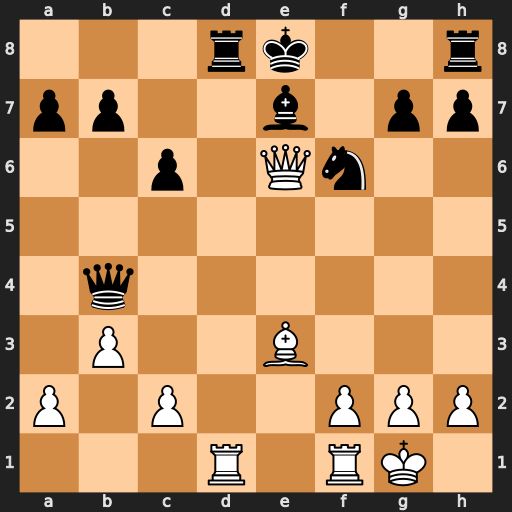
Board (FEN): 3rk2r/pp2b1pp/2p1Qn2/8/1q6/1P2B3/P1P2PPP/3R1RK1
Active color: w
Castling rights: k
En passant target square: -
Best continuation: Rxd8+ Kxd8 Rd1+ Kc7 c3